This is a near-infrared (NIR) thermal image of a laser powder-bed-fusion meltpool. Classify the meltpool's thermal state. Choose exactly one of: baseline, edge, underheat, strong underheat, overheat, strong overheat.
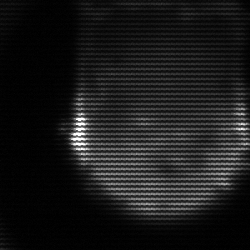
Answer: edge